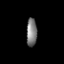
Tissue: lung
Cell type: Endothelial cells
Senescence score: 0.5909
Nuclear area (px): 296
Mean DAPI intensity: 121.946